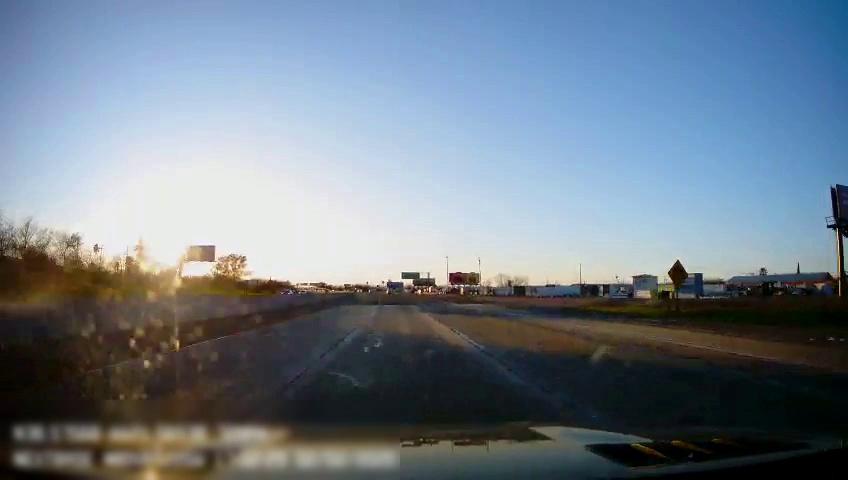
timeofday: Day
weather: Sunny
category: Drivable Space
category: Vehicles | Car
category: Lanes | Alternate Lane
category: Lanes | Current Lane
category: Lanes | Current Lane
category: Lanes | Alternate Lane
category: Traffic | Signs
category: Traffic | Signs